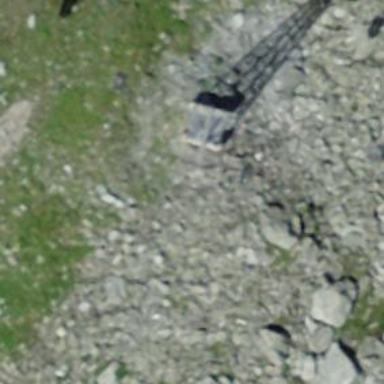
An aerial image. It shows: Chair lift captured from aerial perspective.